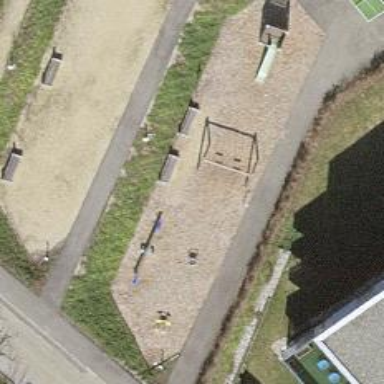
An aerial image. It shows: Playground featuring swings.